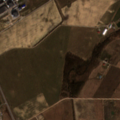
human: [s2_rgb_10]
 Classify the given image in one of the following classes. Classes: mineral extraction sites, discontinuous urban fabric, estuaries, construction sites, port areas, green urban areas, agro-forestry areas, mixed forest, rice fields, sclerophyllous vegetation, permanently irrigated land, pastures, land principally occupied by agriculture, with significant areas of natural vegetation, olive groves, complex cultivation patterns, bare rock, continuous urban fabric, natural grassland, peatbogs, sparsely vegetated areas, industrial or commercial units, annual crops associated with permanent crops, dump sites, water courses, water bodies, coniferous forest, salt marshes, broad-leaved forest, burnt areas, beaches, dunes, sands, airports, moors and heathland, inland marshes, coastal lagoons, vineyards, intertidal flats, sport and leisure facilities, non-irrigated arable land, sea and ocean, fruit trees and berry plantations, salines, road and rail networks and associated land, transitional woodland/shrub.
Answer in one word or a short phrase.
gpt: discontinuous urban fabric, industrial or commercial units, non-irrigated arable land, pastures, complex cultivation patterns, land principally occupied by agriculture, with significant areas of natural vegetation